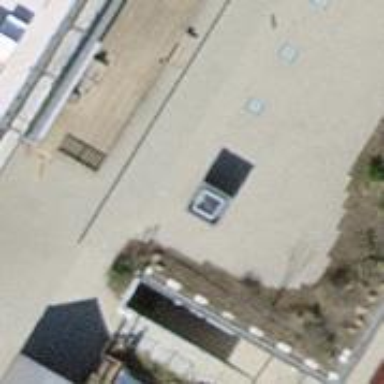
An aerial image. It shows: Kindergarten.